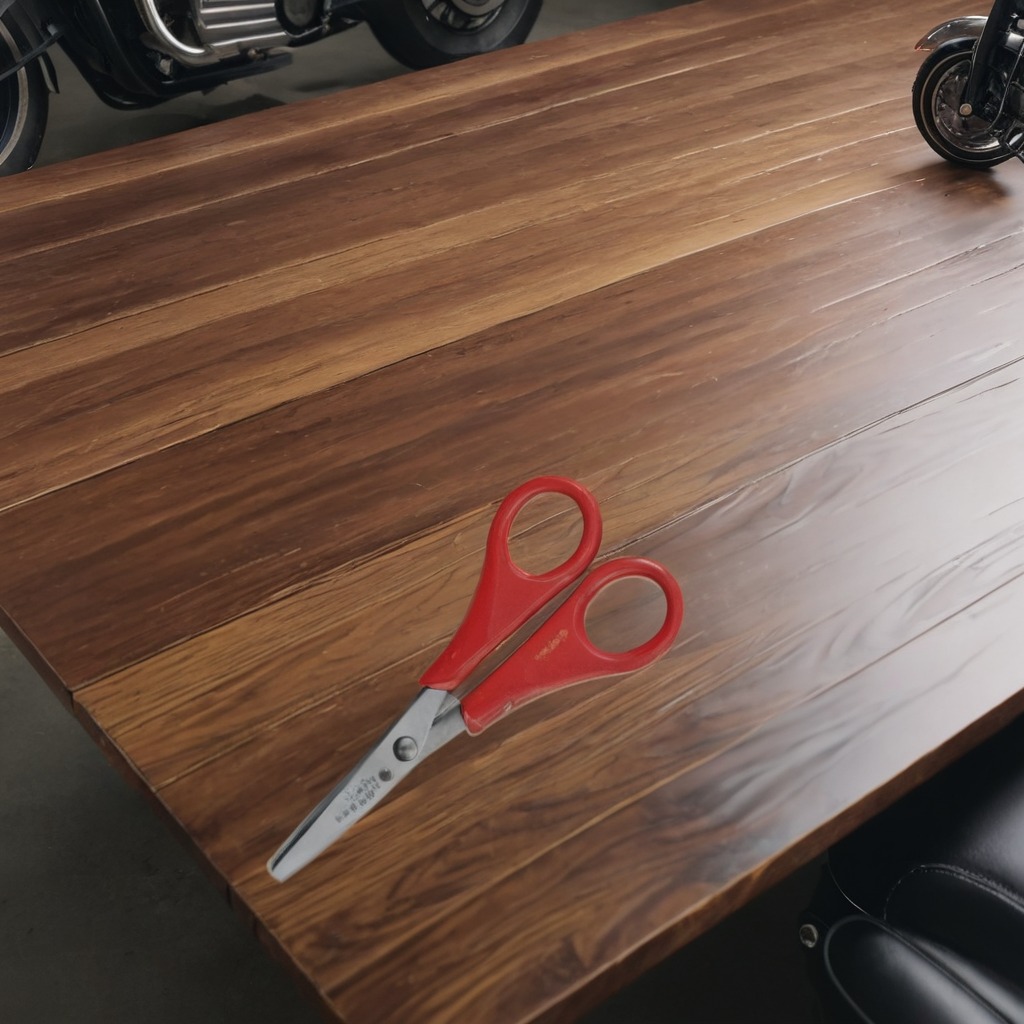
A scissor is lying on the oil-spilled wooden table in a vintage motorcycle garage.